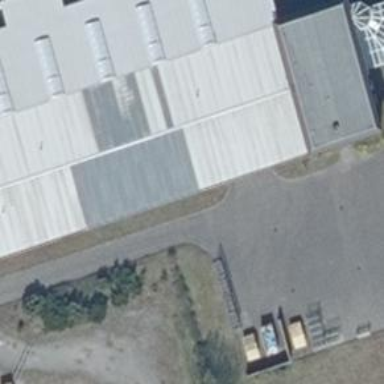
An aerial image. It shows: Industrial building.